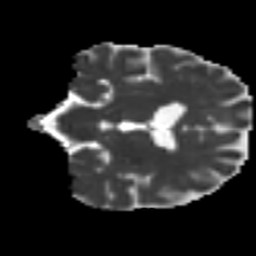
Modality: MD
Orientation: coronal
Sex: male
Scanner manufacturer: ge
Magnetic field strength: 3 T
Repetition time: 7 s
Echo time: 0.08 s